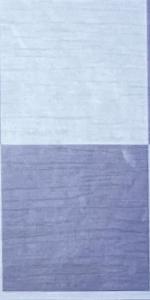
Label: Empty